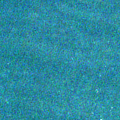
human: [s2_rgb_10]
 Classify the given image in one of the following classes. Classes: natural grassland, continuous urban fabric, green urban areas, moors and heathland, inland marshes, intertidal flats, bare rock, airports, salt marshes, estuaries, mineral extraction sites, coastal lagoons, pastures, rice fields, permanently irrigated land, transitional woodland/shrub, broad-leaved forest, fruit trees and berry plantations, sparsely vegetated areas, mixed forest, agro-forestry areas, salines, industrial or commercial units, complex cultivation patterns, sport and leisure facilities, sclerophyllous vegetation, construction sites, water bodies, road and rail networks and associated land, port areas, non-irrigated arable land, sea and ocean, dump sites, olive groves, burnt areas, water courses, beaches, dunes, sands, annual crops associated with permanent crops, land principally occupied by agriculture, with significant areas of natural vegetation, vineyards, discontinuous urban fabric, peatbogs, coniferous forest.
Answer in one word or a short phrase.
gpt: sea and ocean